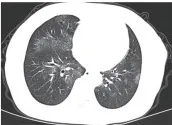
Imaging changes before (2022.02.14), at the onset of organ damage (2023.08.16), and 6 months (2024.02.09) after discontinuation of the amiodarone. (E-J) After 2 years (2023.08.16) of oral treatment with amiodarone, chest CT showed diffuse ground-glass shadows and fine reticular shadows in both lungs, with thickening of the interlobular septum, which was more significant than before; the density of the liver was markedly higher than before, with a CT value of about 145 HU. MRI of the liver showed the hepatic parenchyma was isointense on T1WI, and isointense on the fat-suppressed sequence of T2WI.
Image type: radiology (ct)